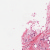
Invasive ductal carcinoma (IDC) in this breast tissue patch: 1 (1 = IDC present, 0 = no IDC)